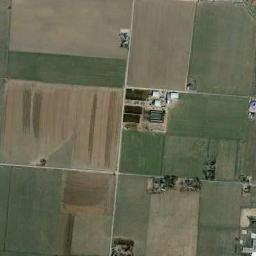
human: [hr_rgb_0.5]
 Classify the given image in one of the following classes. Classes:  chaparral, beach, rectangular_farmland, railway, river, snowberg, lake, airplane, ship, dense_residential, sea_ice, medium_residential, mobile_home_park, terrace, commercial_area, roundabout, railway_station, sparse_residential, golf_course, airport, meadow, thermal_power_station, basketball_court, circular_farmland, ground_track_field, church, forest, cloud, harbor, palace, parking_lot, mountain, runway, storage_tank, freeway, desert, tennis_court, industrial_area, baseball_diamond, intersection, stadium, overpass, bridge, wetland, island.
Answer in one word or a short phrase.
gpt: rectangular_farmland